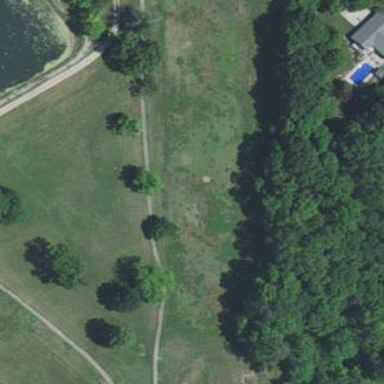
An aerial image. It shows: Grassy area designated as golf fairway.